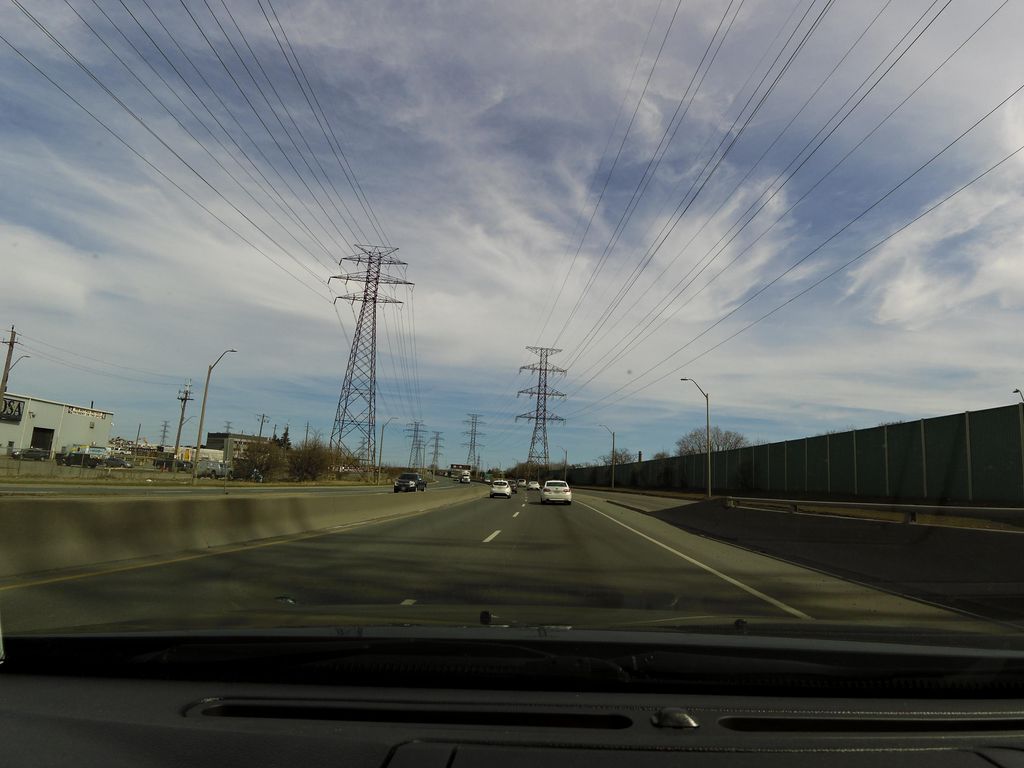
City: hamilton